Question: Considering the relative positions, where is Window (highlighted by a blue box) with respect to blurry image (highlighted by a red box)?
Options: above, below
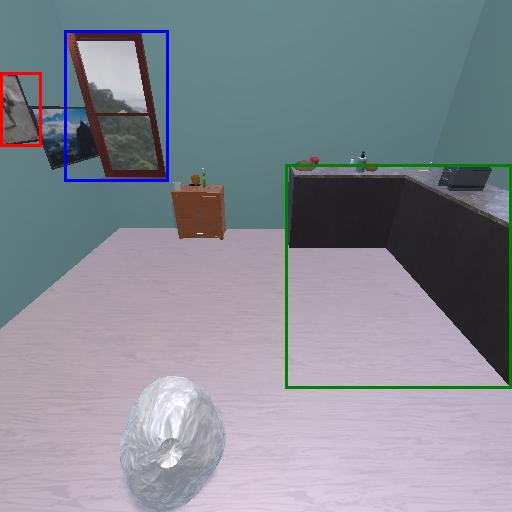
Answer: above